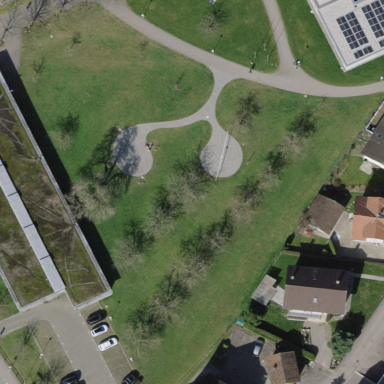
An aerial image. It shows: Park.